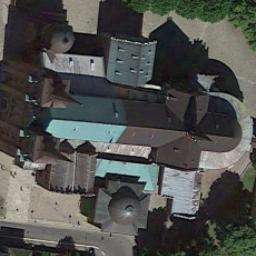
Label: church